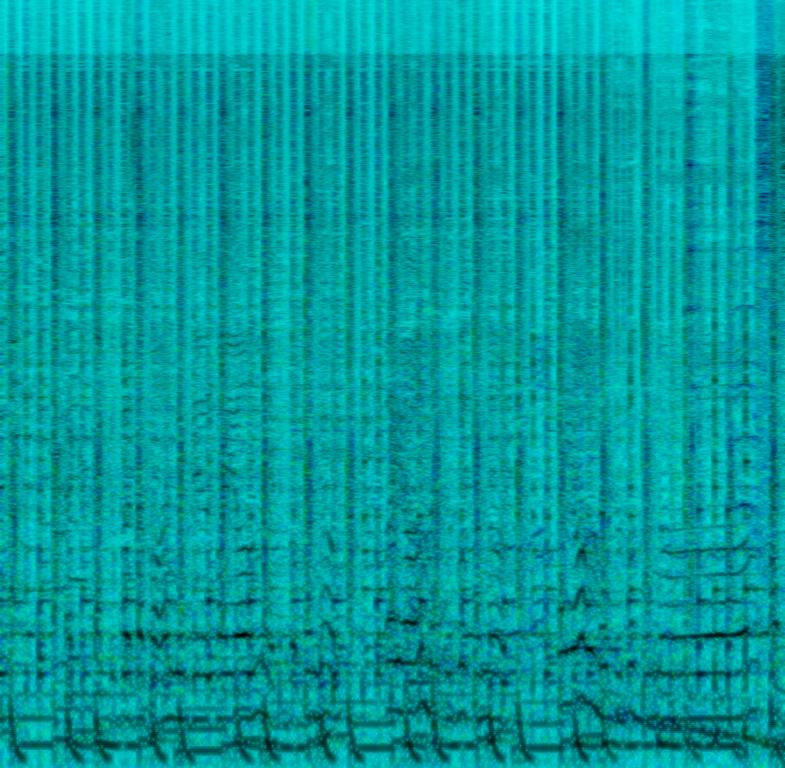
The low quality recording features a traditional pop song that consists of a flat male vocal, alongside exciting background vocals, singing over claps, wooden percussive elements, groovy bass and acoustic guitar melody. It sounds energetic, addictive, fun and joyful - like something you would hear at more traditional parties.